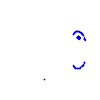
Particle: electron